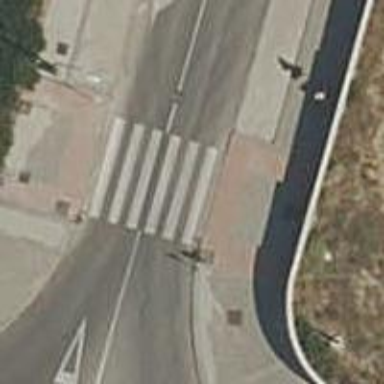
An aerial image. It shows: Pedestrian crossing with zebra markings on the footway.